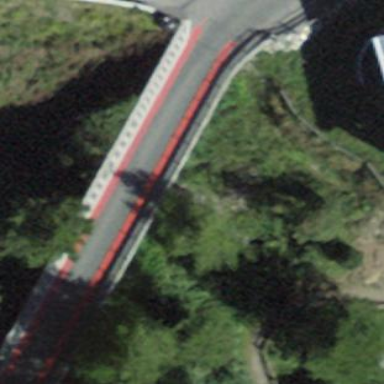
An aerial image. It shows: Man-made bridge.